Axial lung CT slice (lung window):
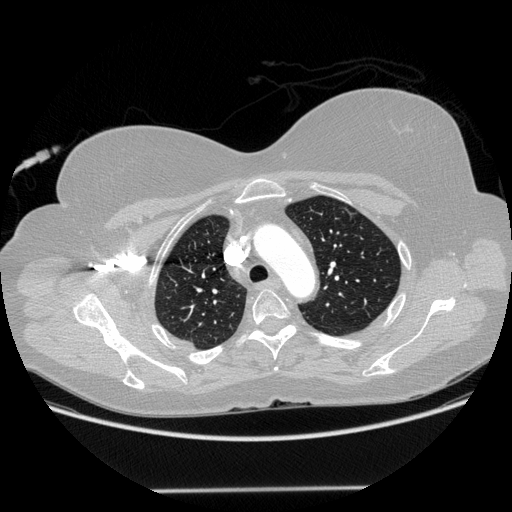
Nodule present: no